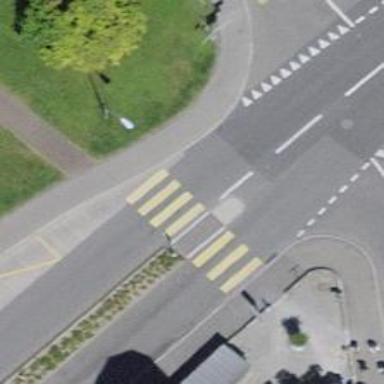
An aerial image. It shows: Zebra crossing with road island.